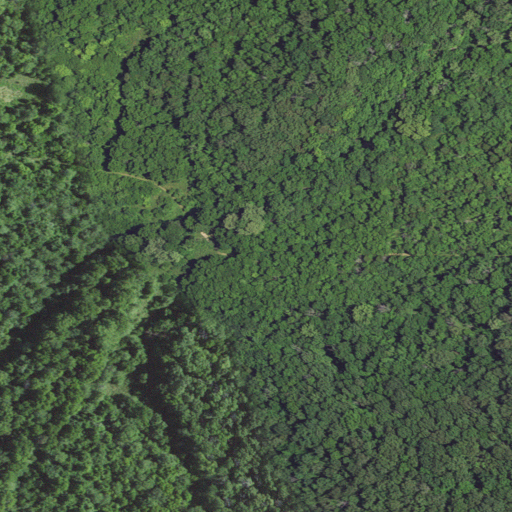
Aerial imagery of valley in Missouri named Spring Hollow containing deciduous forest, open development, woody wetlands, mixed forest, pasture, and low intensity development